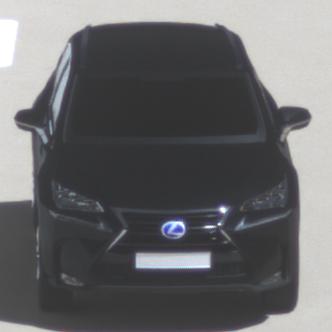
Make: Lexus
Model: NX 300h
Detailed model: NX (AZ1)
Model produced from: 2017/11
Model produced until: 2018/08
Doors: 5
Color: black
Road condition: dry road
Daytime: midday
Contrast: medium contrast